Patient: sex M, age 79
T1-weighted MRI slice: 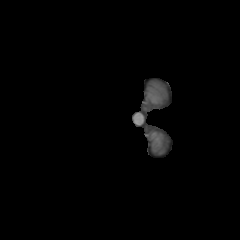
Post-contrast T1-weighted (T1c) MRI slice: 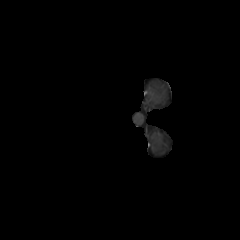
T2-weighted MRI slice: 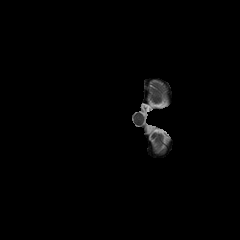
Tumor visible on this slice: no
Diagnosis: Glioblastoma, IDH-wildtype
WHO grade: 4